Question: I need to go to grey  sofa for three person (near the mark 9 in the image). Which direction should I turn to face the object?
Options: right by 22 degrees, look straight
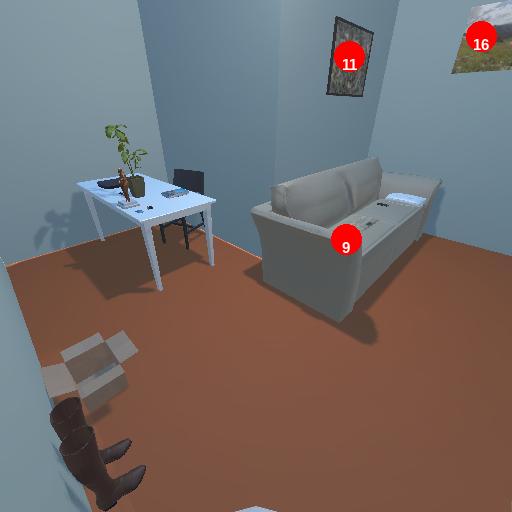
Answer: right by 22 degrees